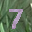
Label: 7